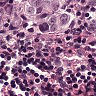
Metastatic tissue present: yes